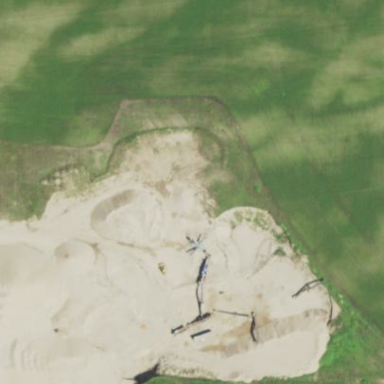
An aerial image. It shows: Quarry that contains sand and gravel resources.